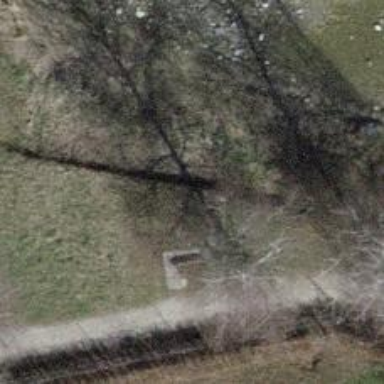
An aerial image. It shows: Bench.